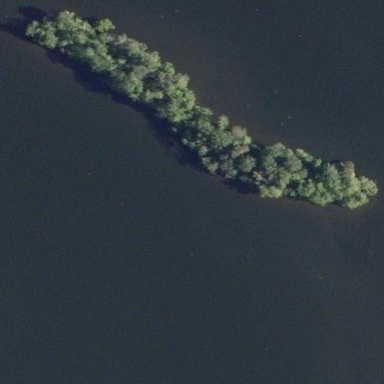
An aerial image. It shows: Islet covered with forest.